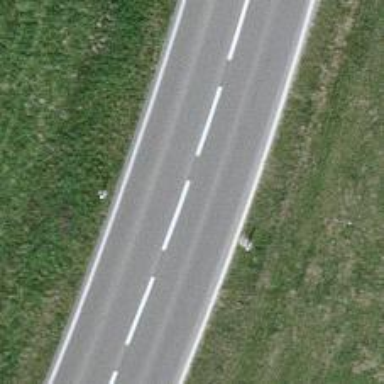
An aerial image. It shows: Asphalt road classified as primary highway.